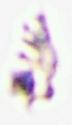
Label: Detritus